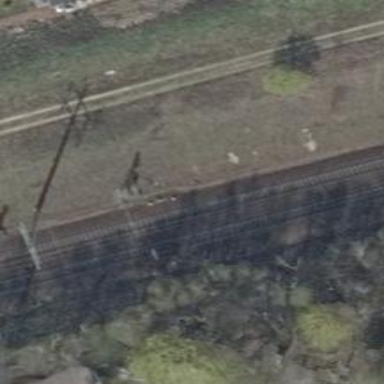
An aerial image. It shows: Milestone along the railway track with catenary mast.